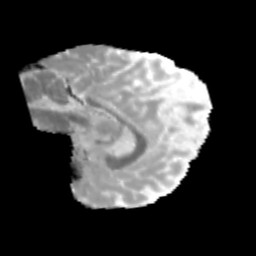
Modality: MD
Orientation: sagittal
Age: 9
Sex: male
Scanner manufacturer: siemens
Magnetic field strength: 3 T
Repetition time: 3.8 s
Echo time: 0.07 s